Aerial crown-view tile of a tropical tree (Barro Colorado Island, Panama), acquired 20240918:
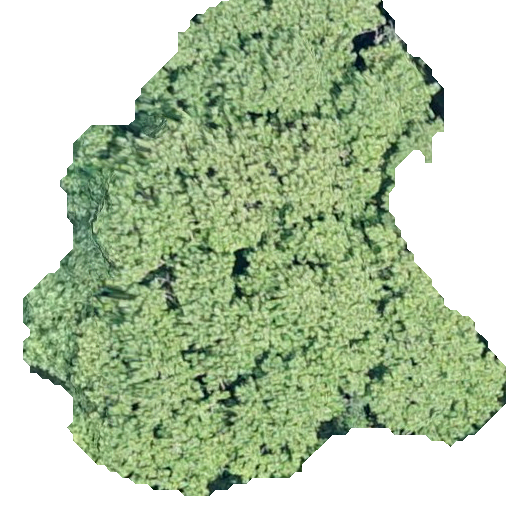
Species: Hieronyma alchorneoides
GBIF accepted scientific name: Hieronyma alchorneoides
Crown area: 253.568 m²